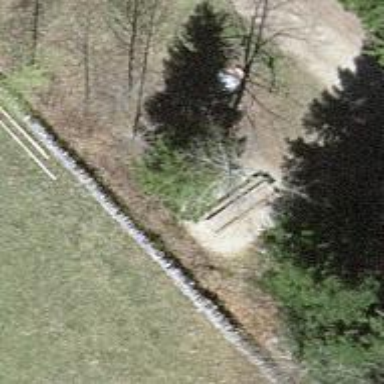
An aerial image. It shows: Picnic table located in leisure land area.